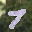
Label: 7